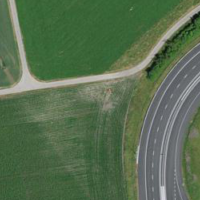
EUNIS habitat code: 57
Species observed at this site:
Cyperus esculentus